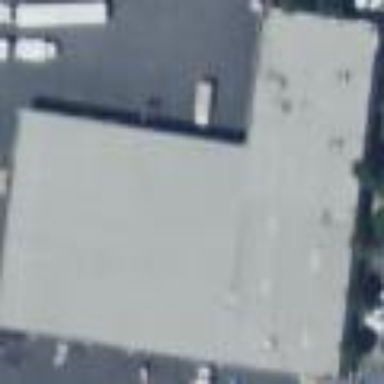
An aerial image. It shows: Warehouse building.